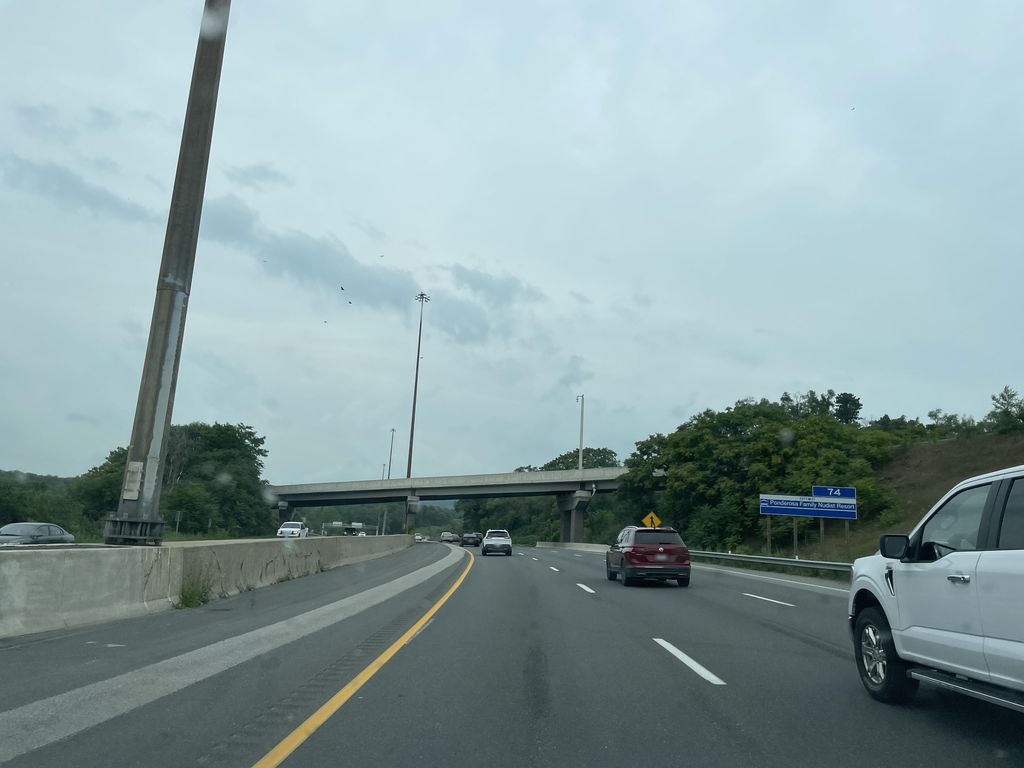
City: hamilton